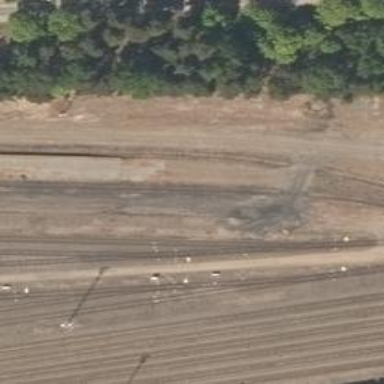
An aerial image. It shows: Railway yard.